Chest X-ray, PA view. Patient: 56 years old, sex F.
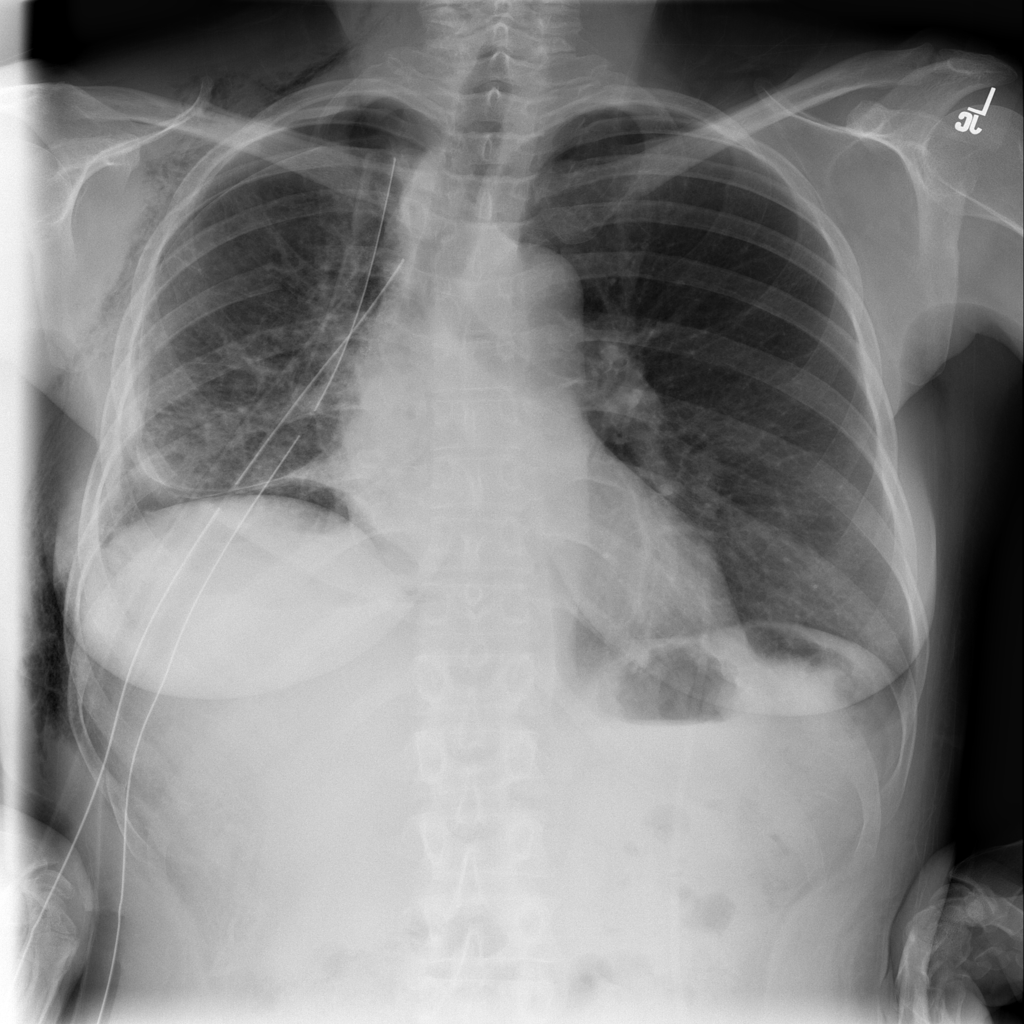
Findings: Emphysema, Pneumothorax